Field crop: maize
Growth stage: 2
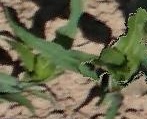
Species: maize